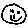
Label: smiley face